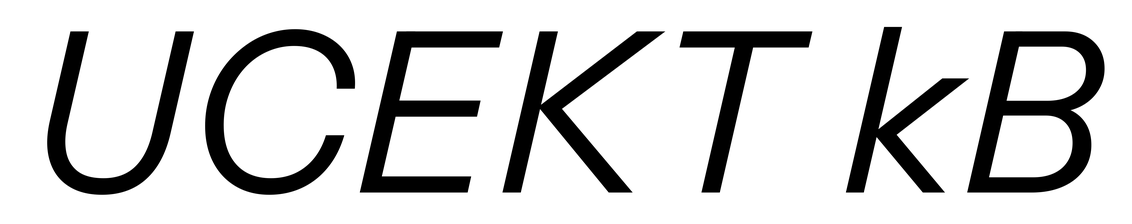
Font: InstrumentSans-Italic_Italic